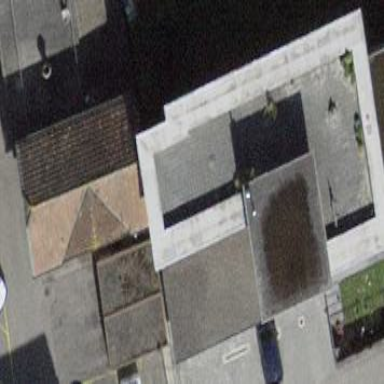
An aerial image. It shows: Apartments building with tiled roof.